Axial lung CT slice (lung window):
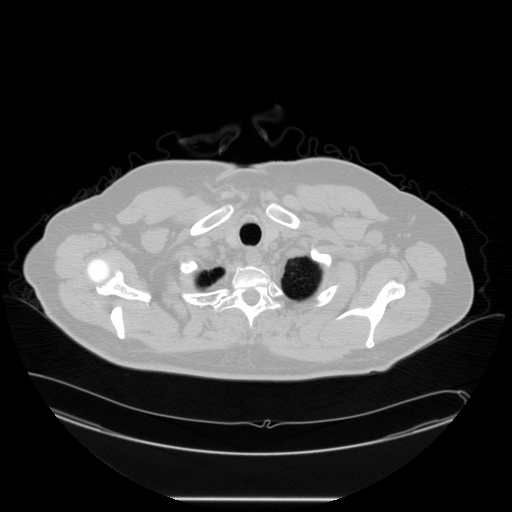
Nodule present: no